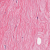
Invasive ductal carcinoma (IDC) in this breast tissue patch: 0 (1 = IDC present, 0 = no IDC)